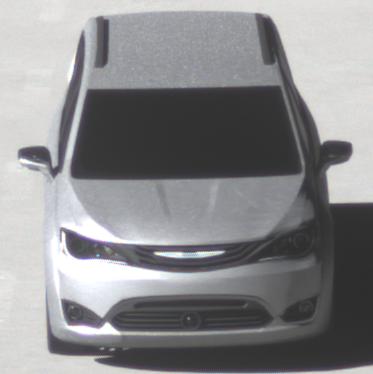
Make: Chrysler
Model: Pacifica
Detailed model: -
Model produced from: 2016
Model produced until: 2020
Doors: 5
Color: white
Road condition: dry road
Daytime: morning or afternoon
Contrast: high contrast